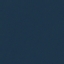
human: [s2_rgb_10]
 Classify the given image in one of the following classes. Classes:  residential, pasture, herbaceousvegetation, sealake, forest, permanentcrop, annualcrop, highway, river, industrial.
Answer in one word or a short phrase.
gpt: SeaLake